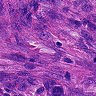
Metastatic tissue present: yes